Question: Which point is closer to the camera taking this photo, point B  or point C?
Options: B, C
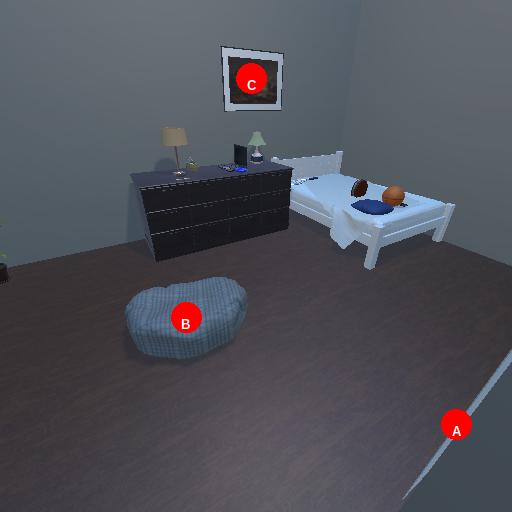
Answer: B